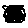
Label: bird